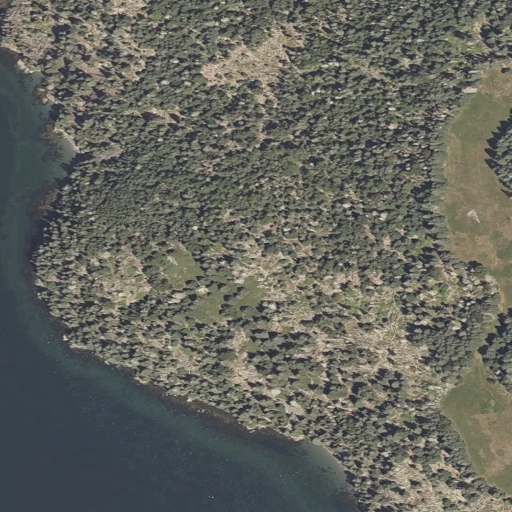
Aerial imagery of mountain in Maine named The Nubble containing evergreen forest, open water, mixed forest, herbaceous wetlands, and woody wetlands